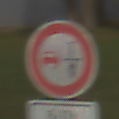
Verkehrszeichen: VerbotUeberholenEinspurigeFahrzeuge
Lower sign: ZeitangabenOhneBeschraenkungAufWochentage2
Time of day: MorningAfternoon
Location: Outdoor (Suburban)
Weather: PartlyCloudy
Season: NotSpecified
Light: Natural